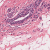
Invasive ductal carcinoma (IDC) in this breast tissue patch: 0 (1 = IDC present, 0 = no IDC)